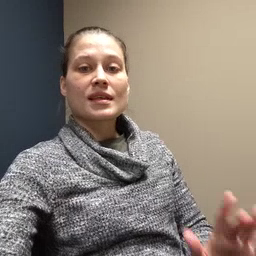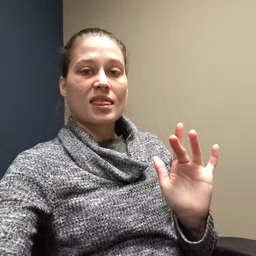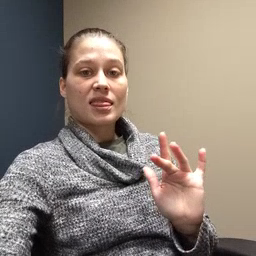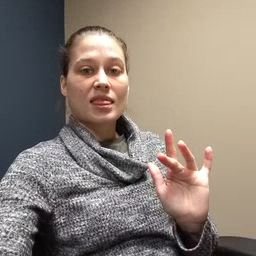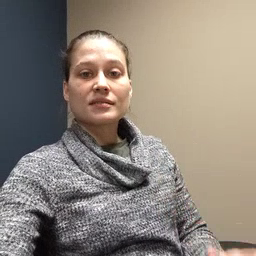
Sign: yucky